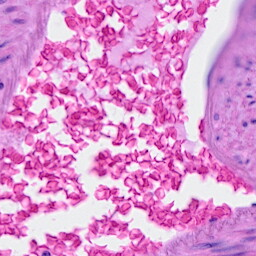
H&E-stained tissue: Ovarian